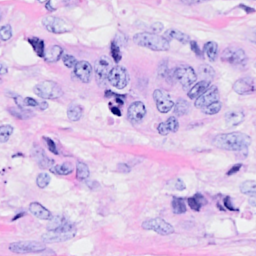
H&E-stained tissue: Breast